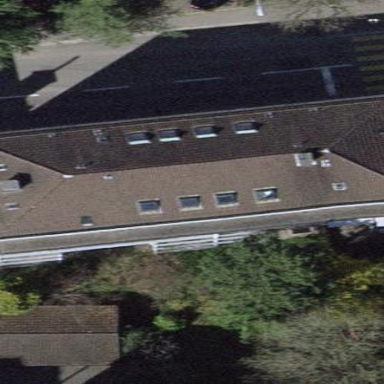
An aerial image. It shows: Building with hipped roof.